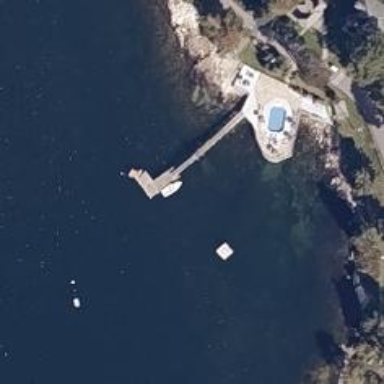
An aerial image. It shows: Man-made pier.